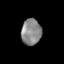
Tissue: lung
Cell type: Epithelial cells
Senescence score: 0.2027
Nuclear area (px): 518
Mean DAPI intensity: 134.253